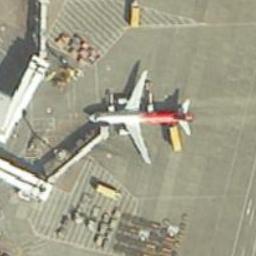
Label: airplane